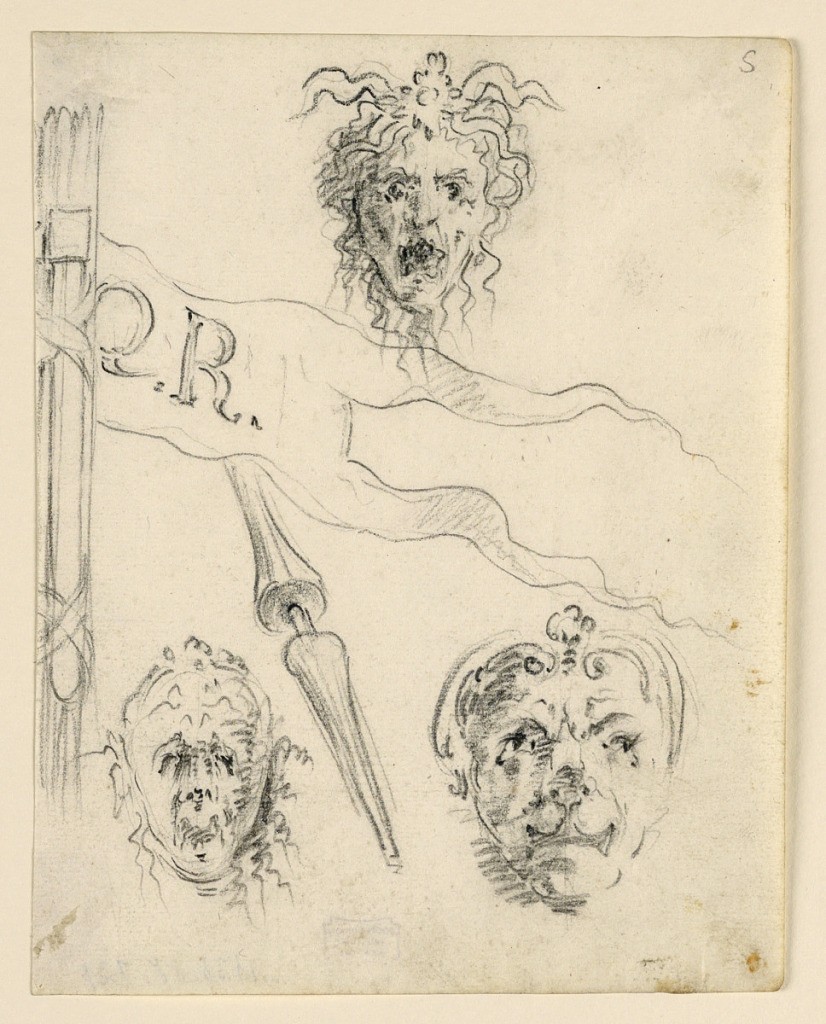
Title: Part of Sheet 5 of a Drawing Book, Masks and Part of a Trophy
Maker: Carlo Maria Giudici, Italian, 1723 - 1804
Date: ca. 1785
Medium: Black chalk on paper
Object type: Drawing
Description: Vertical rectangle. At left is part of a trophy banner, showing the letters "Q.R." In the center, above, is a mask of a Medusa. Below, two masks with the lower part of a medieval lance between then.